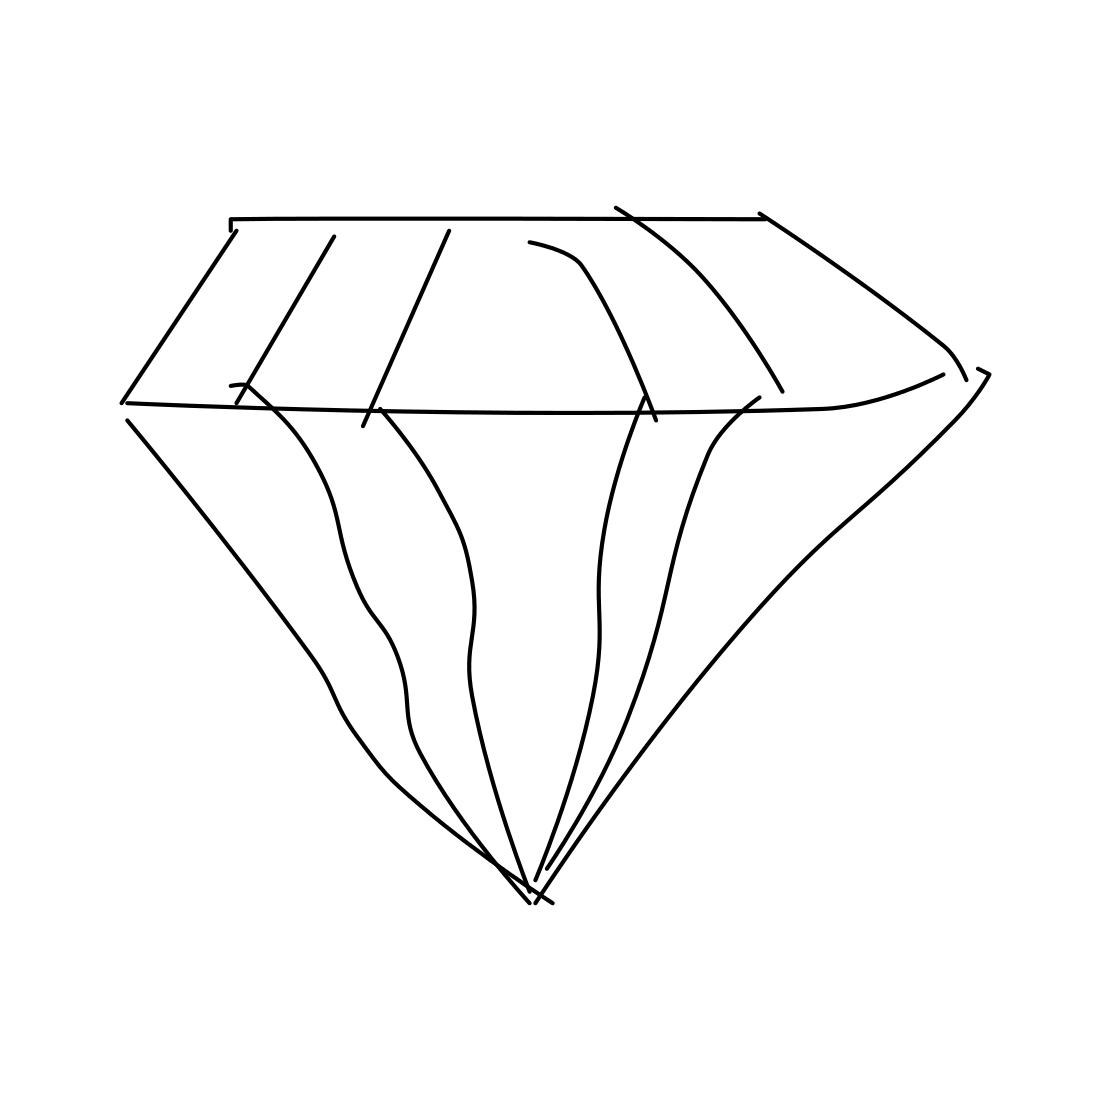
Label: diamond